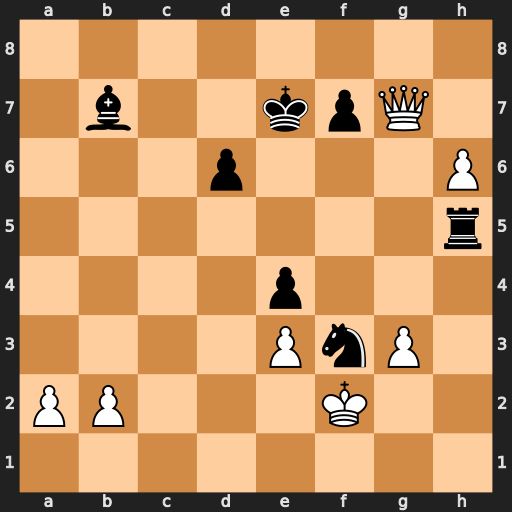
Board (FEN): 8/1b2kpQ1/3p3P/7r/4p3/4PnP1/PP3K2/8
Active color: w
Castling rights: -
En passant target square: -
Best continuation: g4 Rh2+ Kg3